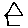
Label: house